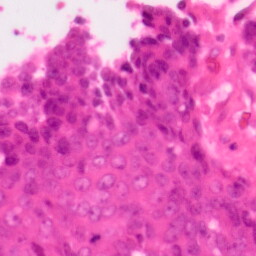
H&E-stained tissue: Colon